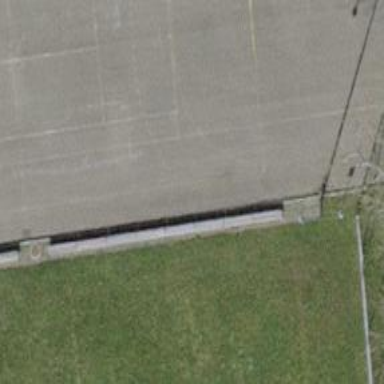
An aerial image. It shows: Brown bench in the vicinity.